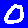
Digit: 0